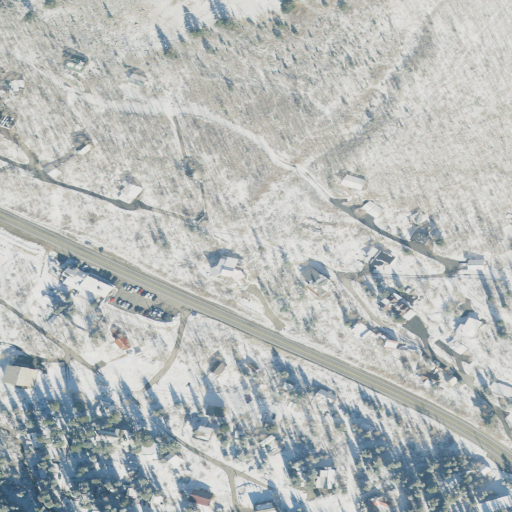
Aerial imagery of valley in Utah named Mule Hollow containing deciduous forest, open development, low intensity development, mixed forest, evergreen forest, shrub, and medium intensity development